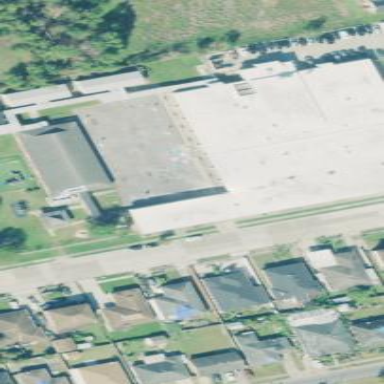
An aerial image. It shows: School building.